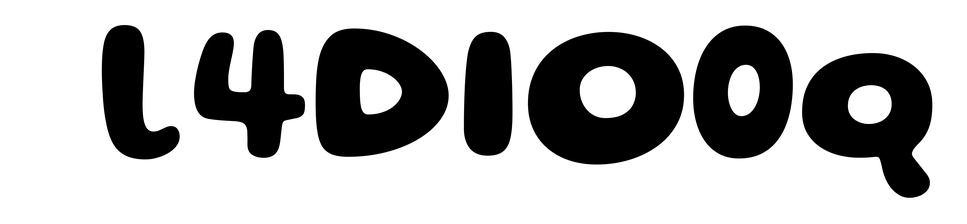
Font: Gluten_Bold